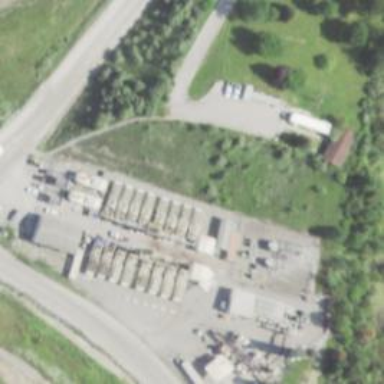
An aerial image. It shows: Generator for power supply.